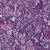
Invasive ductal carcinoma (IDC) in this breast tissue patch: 0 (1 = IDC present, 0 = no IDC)